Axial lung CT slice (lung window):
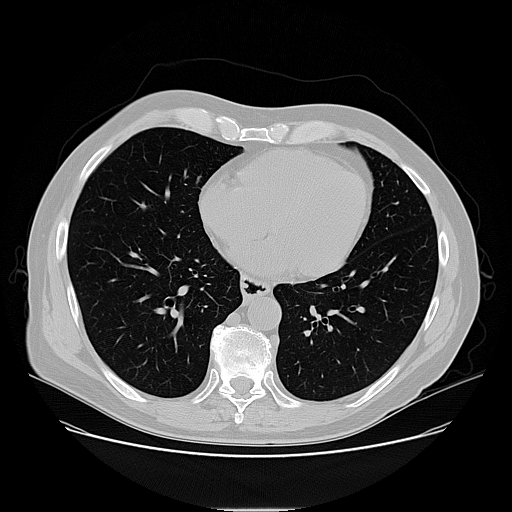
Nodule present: no